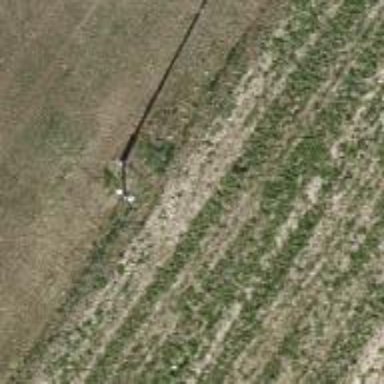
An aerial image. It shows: Power pole.